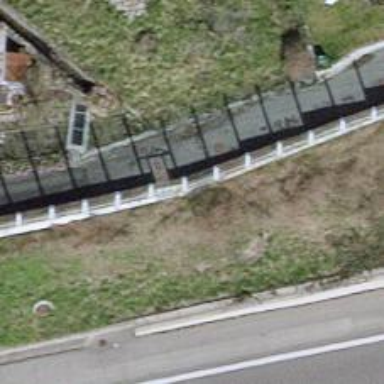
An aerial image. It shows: Noise barrier wall.